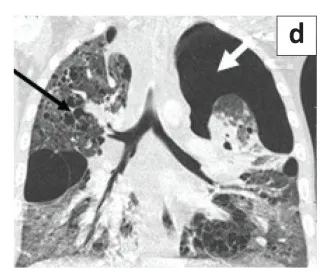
A 7-year-old boy with disseminated TB on antitubercular therapy. Coronal. Images show a left pneumothorax (white arrow), cavitation (short black arrow) and innumerable variable-sized cysts on both lungs (long arrow) with a few ground glass opacities.
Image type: radiology (ct)